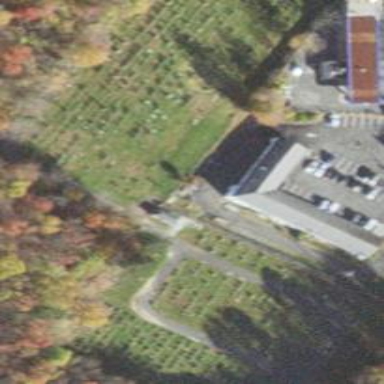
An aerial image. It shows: Cemetery.